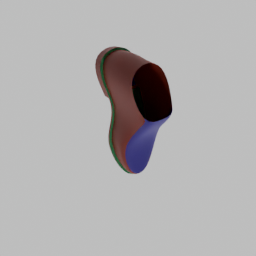
Label: people